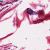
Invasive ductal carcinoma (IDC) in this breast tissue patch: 0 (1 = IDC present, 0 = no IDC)